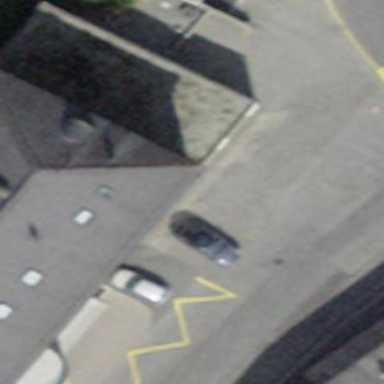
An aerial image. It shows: Part of building.